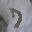
Label: 7